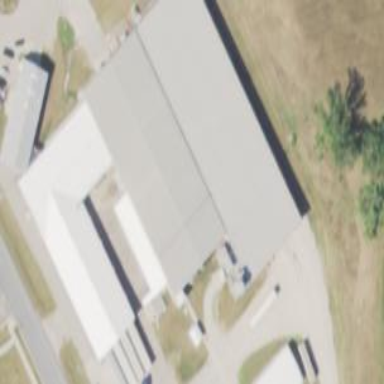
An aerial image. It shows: Manufacturing building.